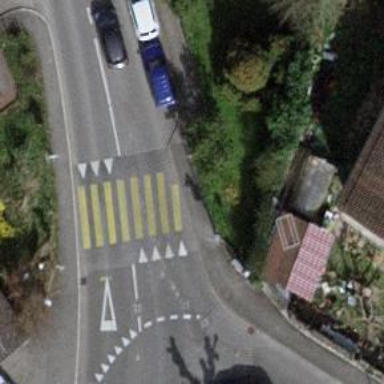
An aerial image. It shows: Zebra crossing on the road.